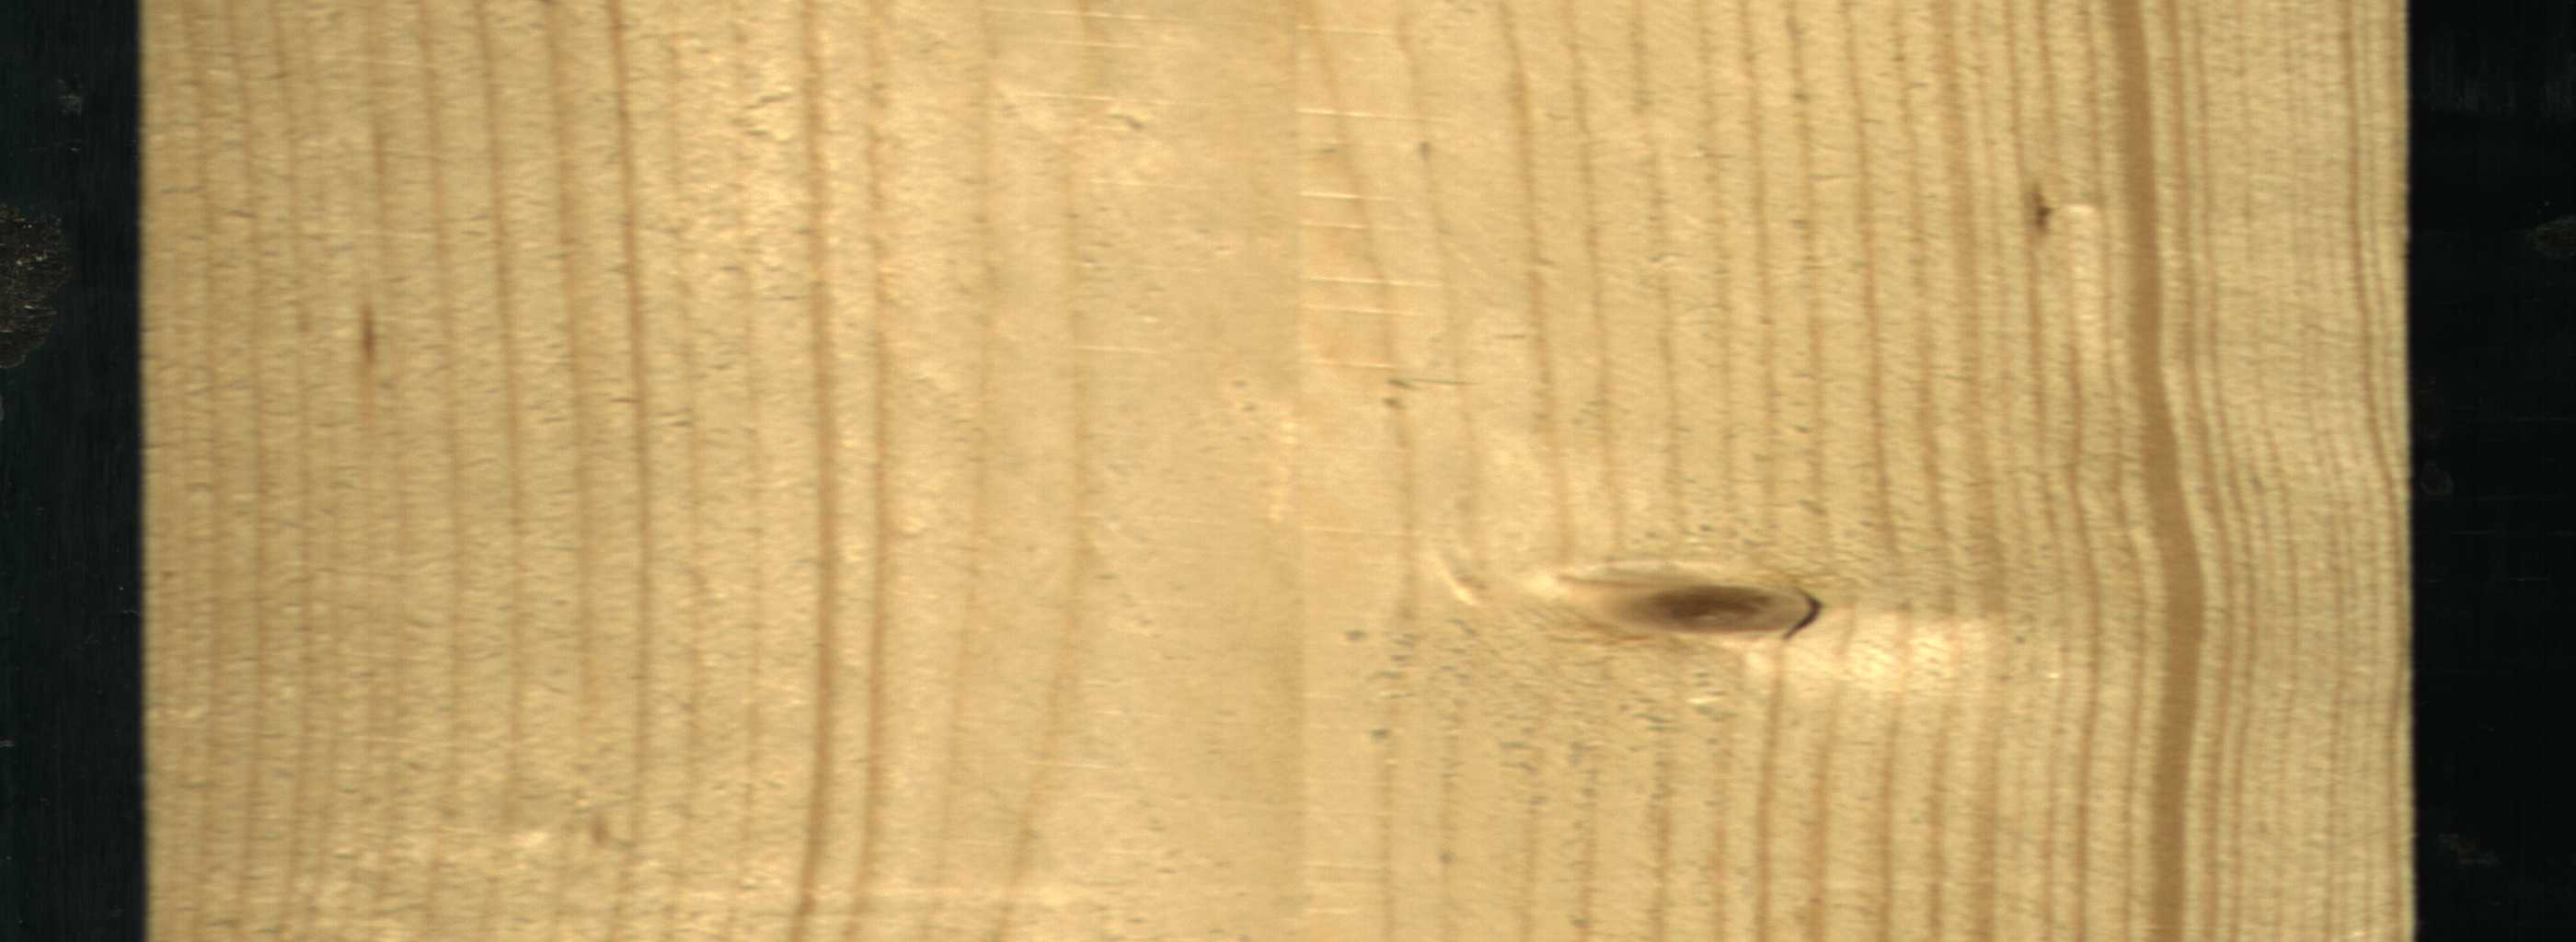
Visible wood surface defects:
Live_Knot